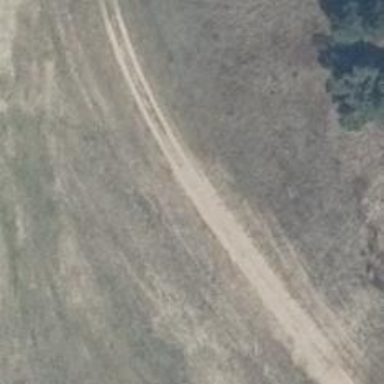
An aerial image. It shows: Grass track with grade 5 tracktype.